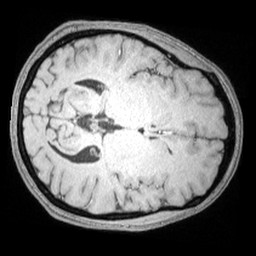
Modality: T1w
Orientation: axial
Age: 25
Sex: female